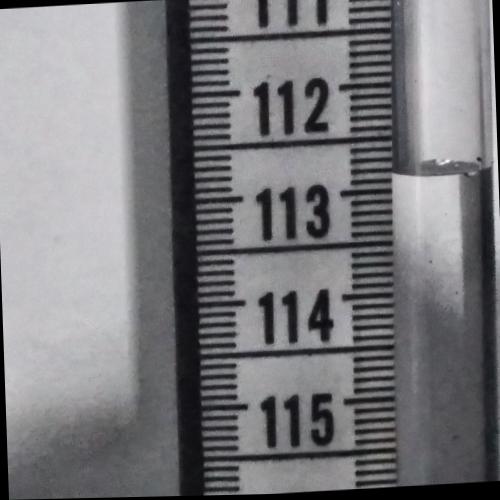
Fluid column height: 112.8 cm